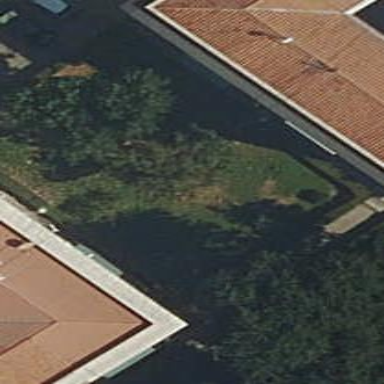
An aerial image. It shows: Garden with kerb barrier.